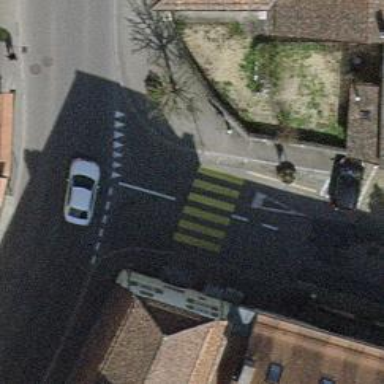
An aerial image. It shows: Asphalt road designated as living street.